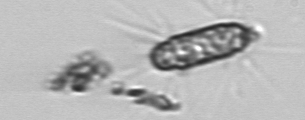
Label: Corethron_hystrix